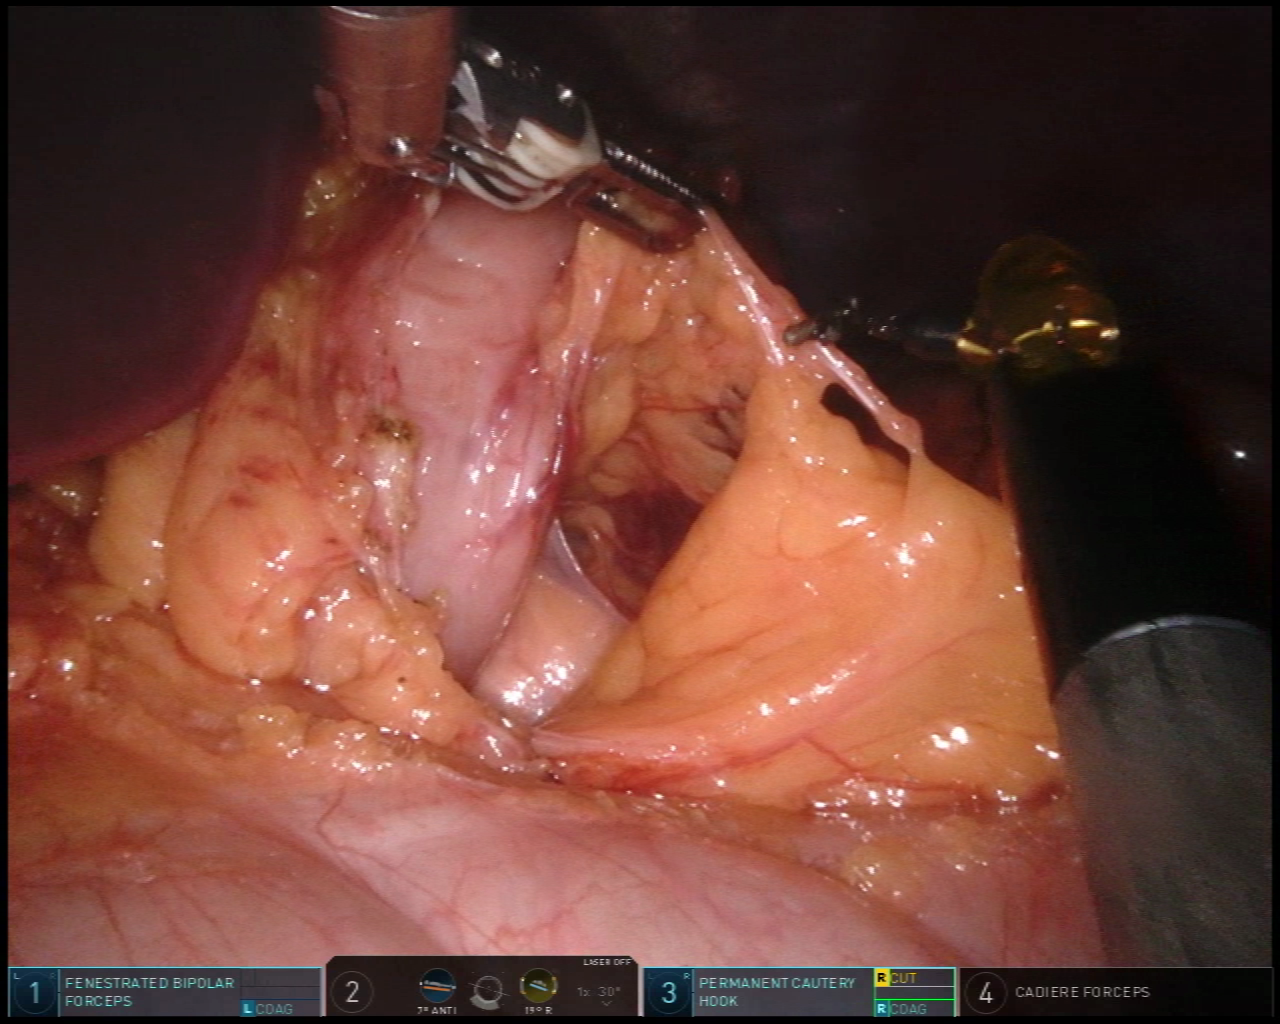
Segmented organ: stomach
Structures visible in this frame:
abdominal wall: yes
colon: yes
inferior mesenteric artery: no
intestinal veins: no
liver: yes
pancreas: no
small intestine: no
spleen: no
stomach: yes
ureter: no
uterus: no
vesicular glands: no